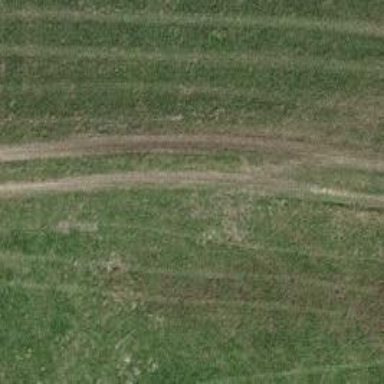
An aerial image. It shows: Track with very rough surface.